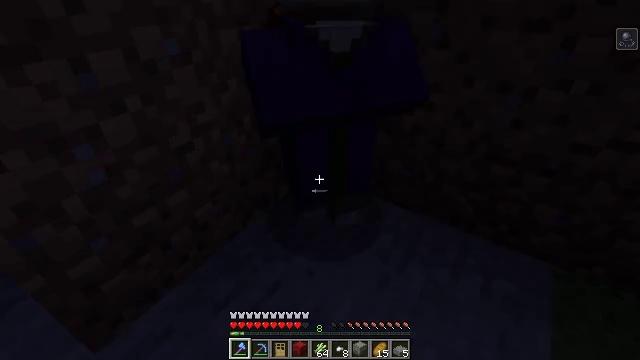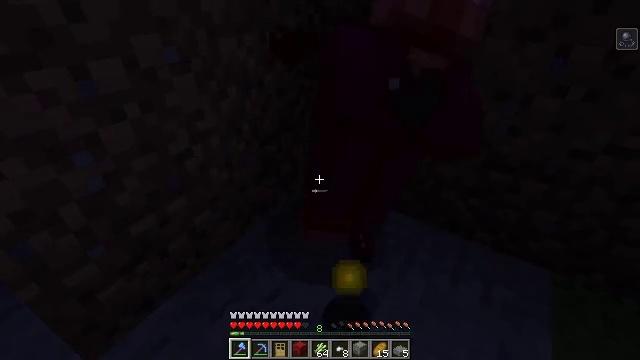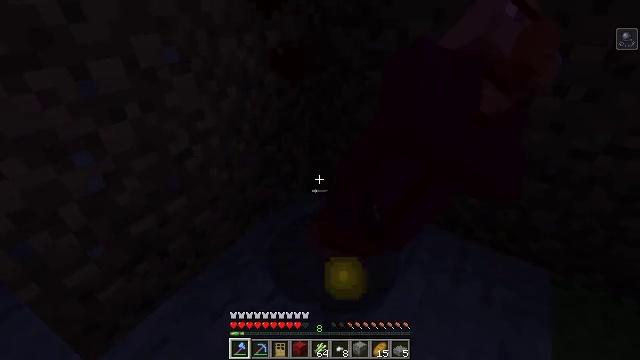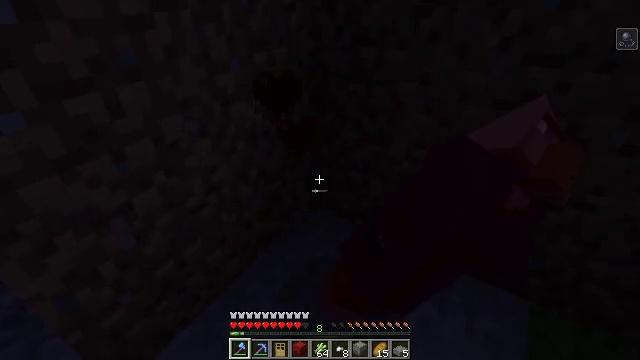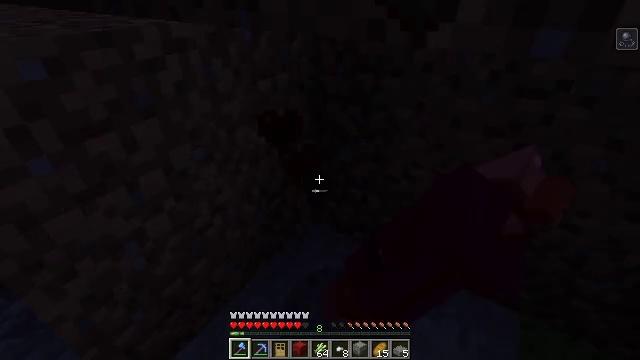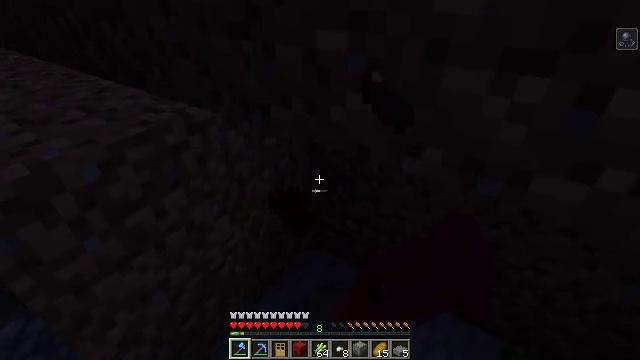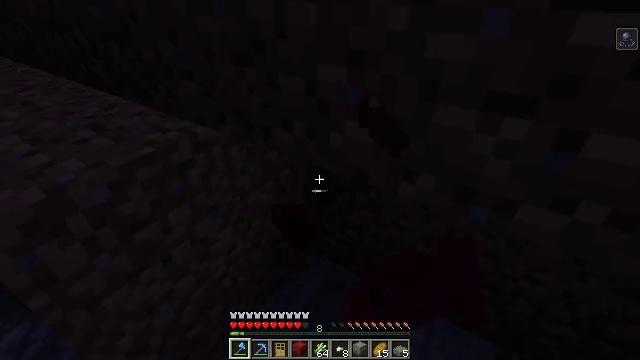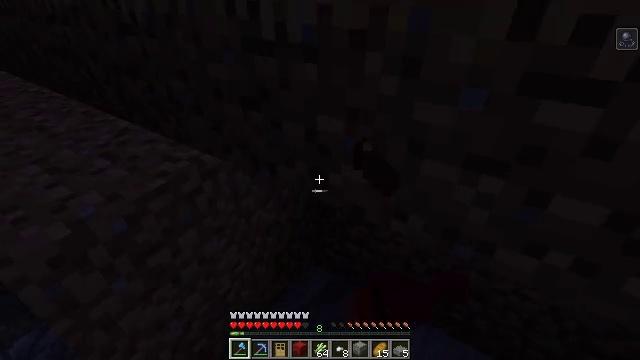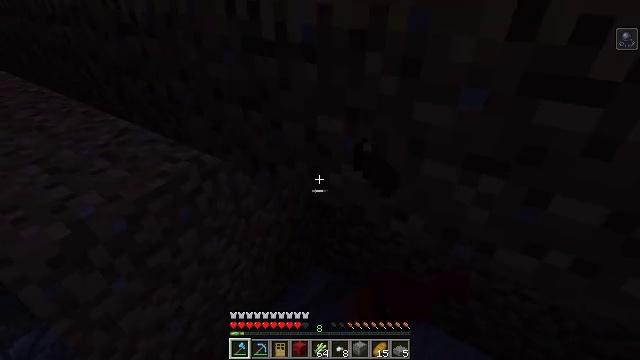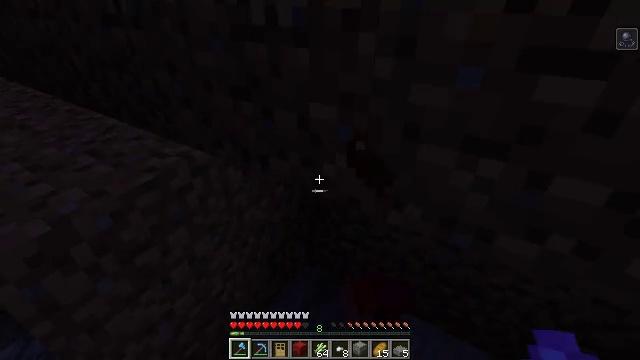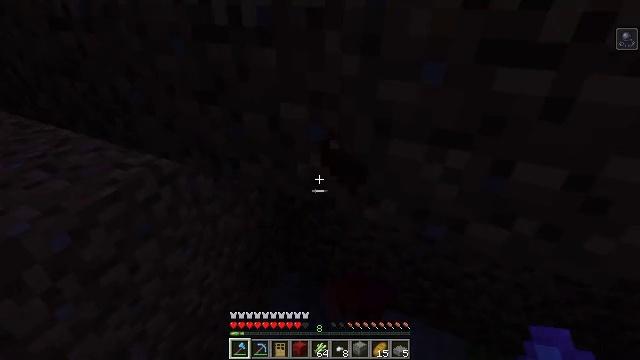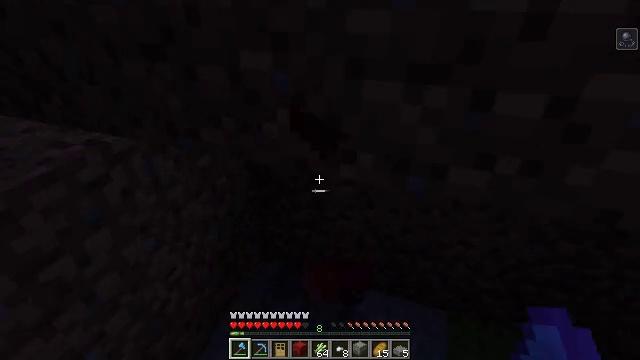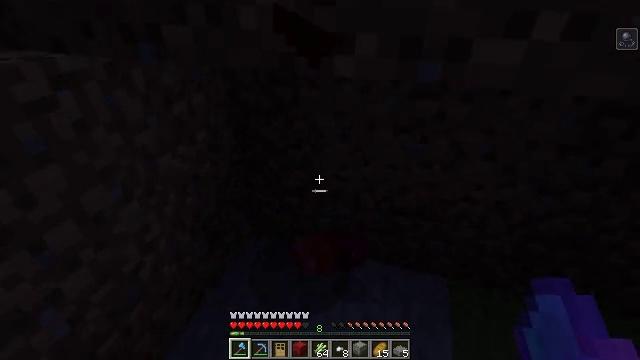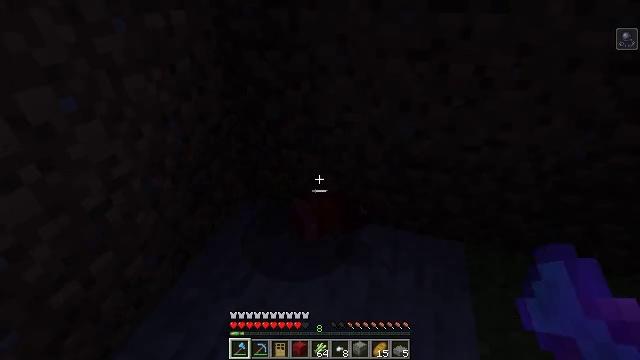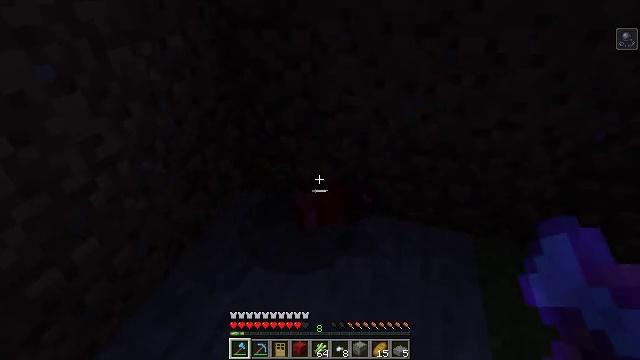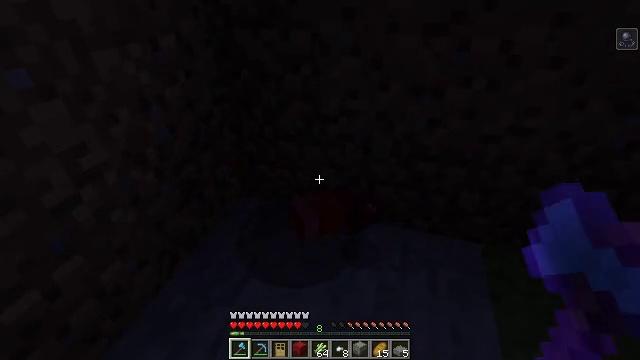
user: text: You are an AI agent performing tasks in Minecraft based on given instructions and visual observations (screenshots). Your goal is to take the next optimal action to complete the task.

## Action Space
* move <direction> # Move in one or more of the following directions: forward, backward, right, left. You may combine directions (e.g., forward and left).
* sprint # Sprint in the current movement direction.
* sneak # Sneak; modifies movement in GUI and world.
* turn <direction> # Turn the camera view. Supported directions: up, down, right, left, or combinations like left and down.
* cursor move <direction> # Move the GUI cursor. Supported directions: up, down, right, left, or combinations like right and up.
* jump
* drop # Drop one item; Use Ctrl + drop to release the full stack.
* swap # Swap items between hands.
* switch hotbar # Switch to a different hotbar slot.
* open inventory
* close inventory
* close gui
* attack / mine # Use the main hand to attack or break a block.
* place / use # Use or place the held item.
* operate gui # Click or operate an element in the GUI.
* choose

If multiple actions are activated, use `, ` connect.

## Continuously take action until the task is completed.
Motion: motion action
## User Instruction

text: Collect sugar cane near water sources.
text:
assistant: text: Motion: turn up
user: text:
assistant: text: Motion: no_op
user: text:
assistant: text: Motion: jump
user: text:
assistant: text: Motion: jump
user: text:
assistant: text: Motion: jump
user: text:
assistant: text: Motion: jump
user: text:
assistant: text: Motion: jump
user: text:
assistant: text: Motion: no_op
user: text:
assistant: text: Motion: turn right
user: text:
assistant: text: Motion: turn right
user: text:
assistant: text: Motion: turn right
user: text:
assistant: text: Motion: turn right and down
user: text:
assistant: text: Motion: move forward
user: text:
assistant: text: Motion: move forward
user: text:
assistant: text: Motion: move forward
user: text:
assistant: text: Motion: move forward
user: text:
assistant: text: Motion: move forward
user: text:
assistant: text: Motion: move forward
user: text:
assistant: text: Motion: turn right and up
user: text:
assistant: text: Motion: no_op
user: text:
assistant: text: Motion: no_op
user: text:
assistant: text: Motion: turn right
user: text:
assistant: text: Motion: turn right and up
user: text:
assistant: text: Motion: move right, turn right and up
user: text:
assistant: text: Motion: move right, turn right
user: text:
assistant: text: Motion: move forward and move right, turn right and down
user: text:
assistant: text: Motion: move forward and move right, turn right and down
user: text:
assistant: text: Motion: move forward and move right, turn right
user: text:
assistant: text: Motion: move forward
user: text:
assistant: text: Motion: move forward, turn left and up